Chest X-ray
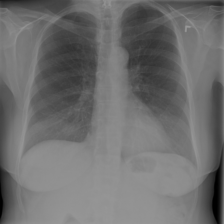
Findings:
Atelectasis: negative
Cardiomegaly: negative
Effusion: negative
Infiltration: negative
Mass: negative
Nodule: negative
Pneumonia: negative
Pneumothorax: negative
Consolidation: negative
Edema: negative
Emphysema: negative
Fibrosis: negative
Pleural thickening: negative
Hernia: negative